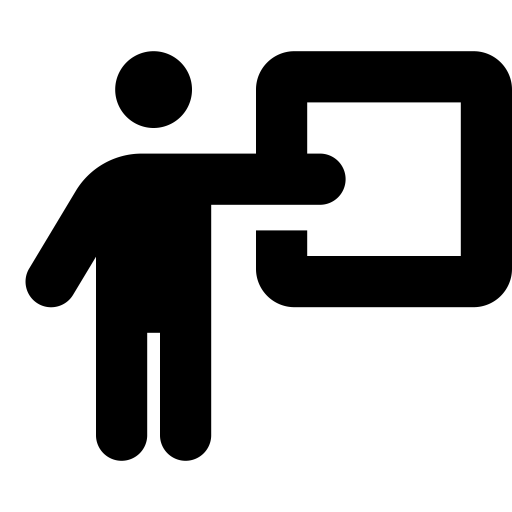
Tags: icon, FontAwesome, fa-icon, solid, person, chalkboard